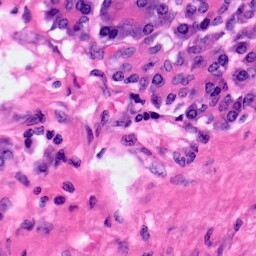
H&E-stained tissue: Pancreatic